Question: If I want to catch events on clicking RMB on Col1 and Col2, and events should be different, is there any chance to do that ?

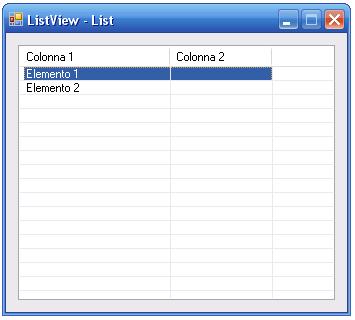
Answer: as @HansPassant said add the mouseup event
'''
void listview1_MouseUp(object sender, MouseEventArgs e)
{
ListViewItem item = listview1.GetItemAt(e.X, e.Y);
ListViewHitTestInfo info = listview1.HitTest(e.X, e.Y);
if ((item != null) && (info.SubItem != null))
{
//item.SubItems.IndexOf(info.SubItem) gives the column index
MessageBox.Show(item.SubItems.IndexOf(info.SubItem).ToString());
}
}
'''